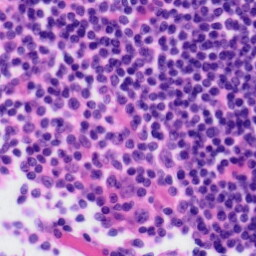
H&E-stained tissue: Tonsil